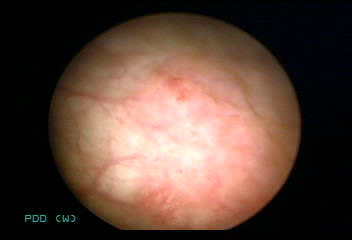
Modality: WLC
Class: Normal mucosa
Bladder cancer association: No